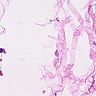
Metastatic tissue present: no